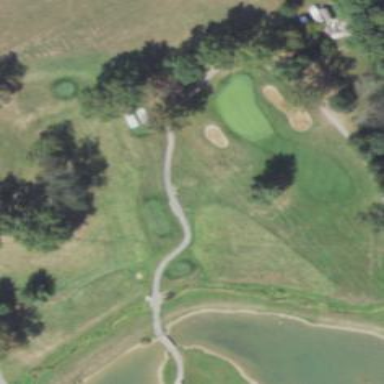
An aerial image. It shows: Golf fairway surrounded by grass.